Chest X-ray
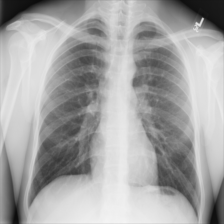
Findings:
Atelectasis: negative
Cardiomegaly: negative
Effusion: negative
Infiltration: negative
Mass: negative
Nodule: negative
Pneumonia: negative
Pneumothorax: negative
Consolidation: negative
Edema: negative
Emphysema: negative
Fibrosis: negative
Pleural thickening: negative
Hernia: negative